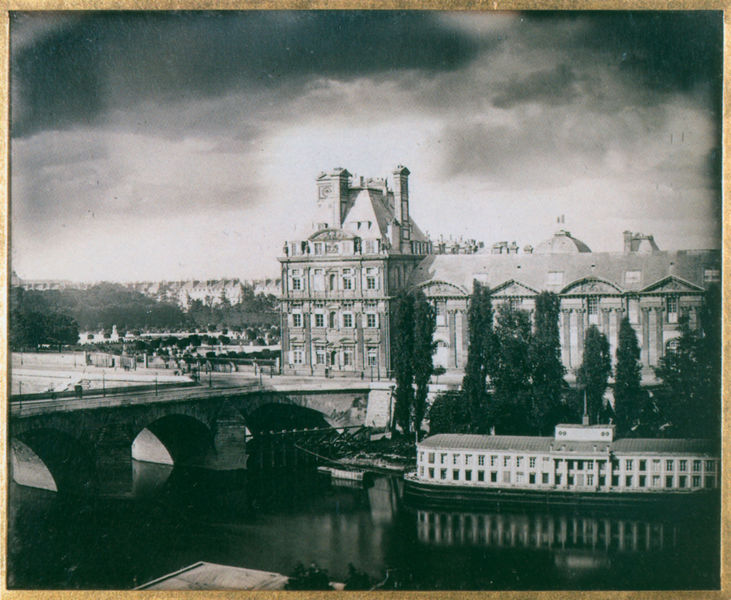
Titel: Le Pavillon de Flore et de jardin des Tuileries
Institution: New York, collection Gilman Paper Company
Schlagwörter: gewitter, himmel, wasser, wolken, bäume, fluss, stadt, schloss, barock, häuser, spiegelung, brücke, boot, kamin, turm, zypressen, schiff, foto, fotografie, stadtansicht, palast, schwarzweiß, brückenpfeiler, südlich, wolkenverhangen, dünster